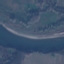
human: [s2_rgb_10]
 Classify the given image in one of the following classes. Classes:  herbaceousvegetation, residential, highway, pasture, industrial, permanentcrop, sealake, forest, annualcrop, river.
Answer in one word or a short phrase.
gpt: River